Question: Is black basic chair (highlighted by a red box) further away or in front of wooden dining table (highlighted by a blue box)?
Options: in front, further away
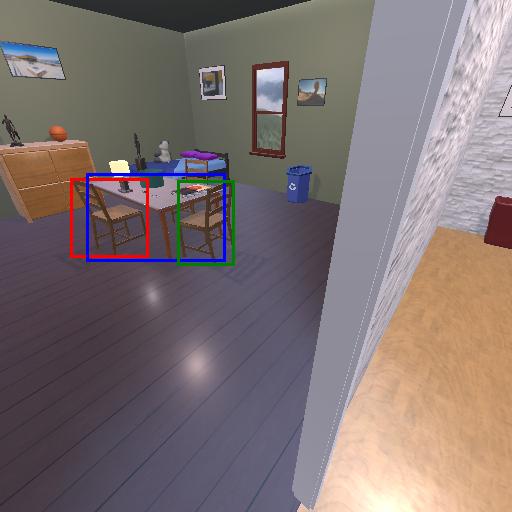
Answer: in front